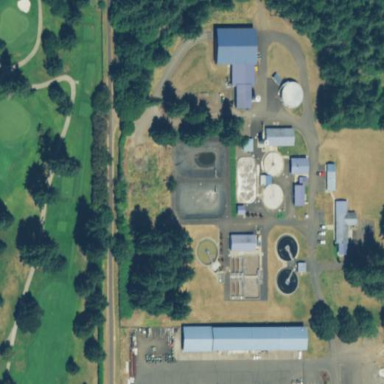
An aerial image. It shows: Wastewater plant.